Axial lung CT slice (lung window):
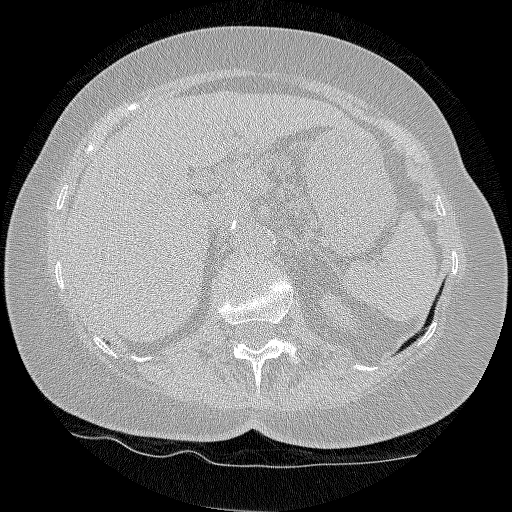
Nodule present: no